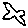
Label: bird